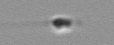
Label: flagellate_morphotype3